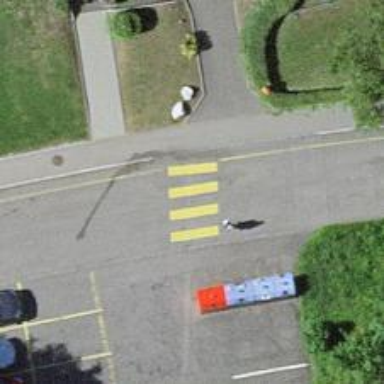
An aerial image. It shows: Uncontrolled zebra crossing with notable zebra markings.